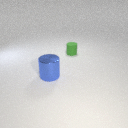
small green rubber cylinder to the right of large blue metal cylinder